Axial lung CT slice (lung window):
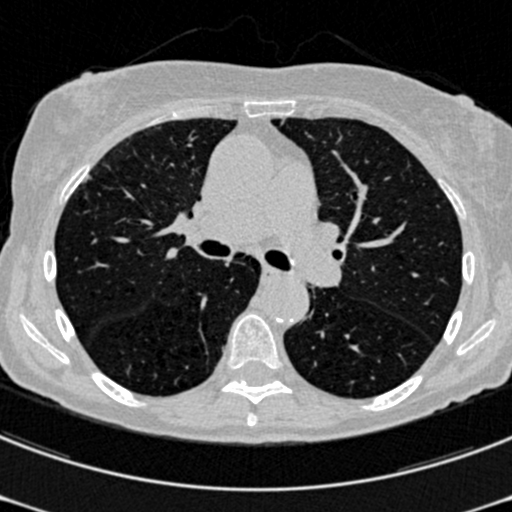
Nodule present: no